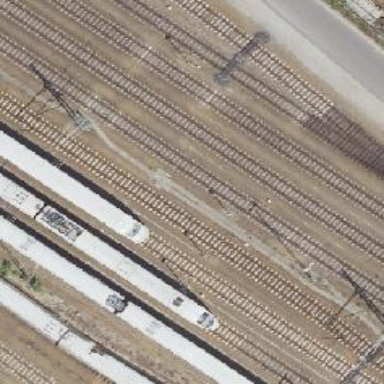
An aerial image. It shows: Railway signal.